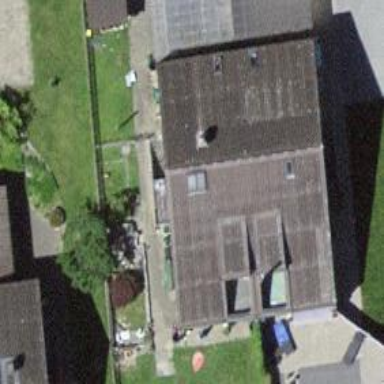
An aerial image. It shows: Terrace building.